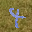
Label: 4